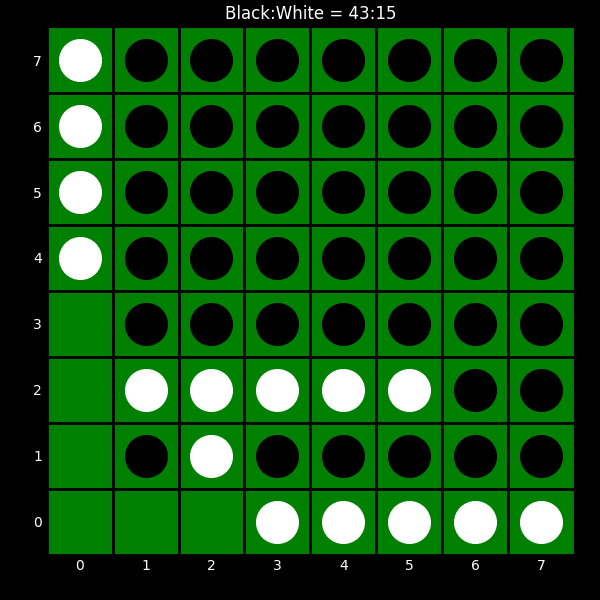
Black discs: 43
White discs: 15